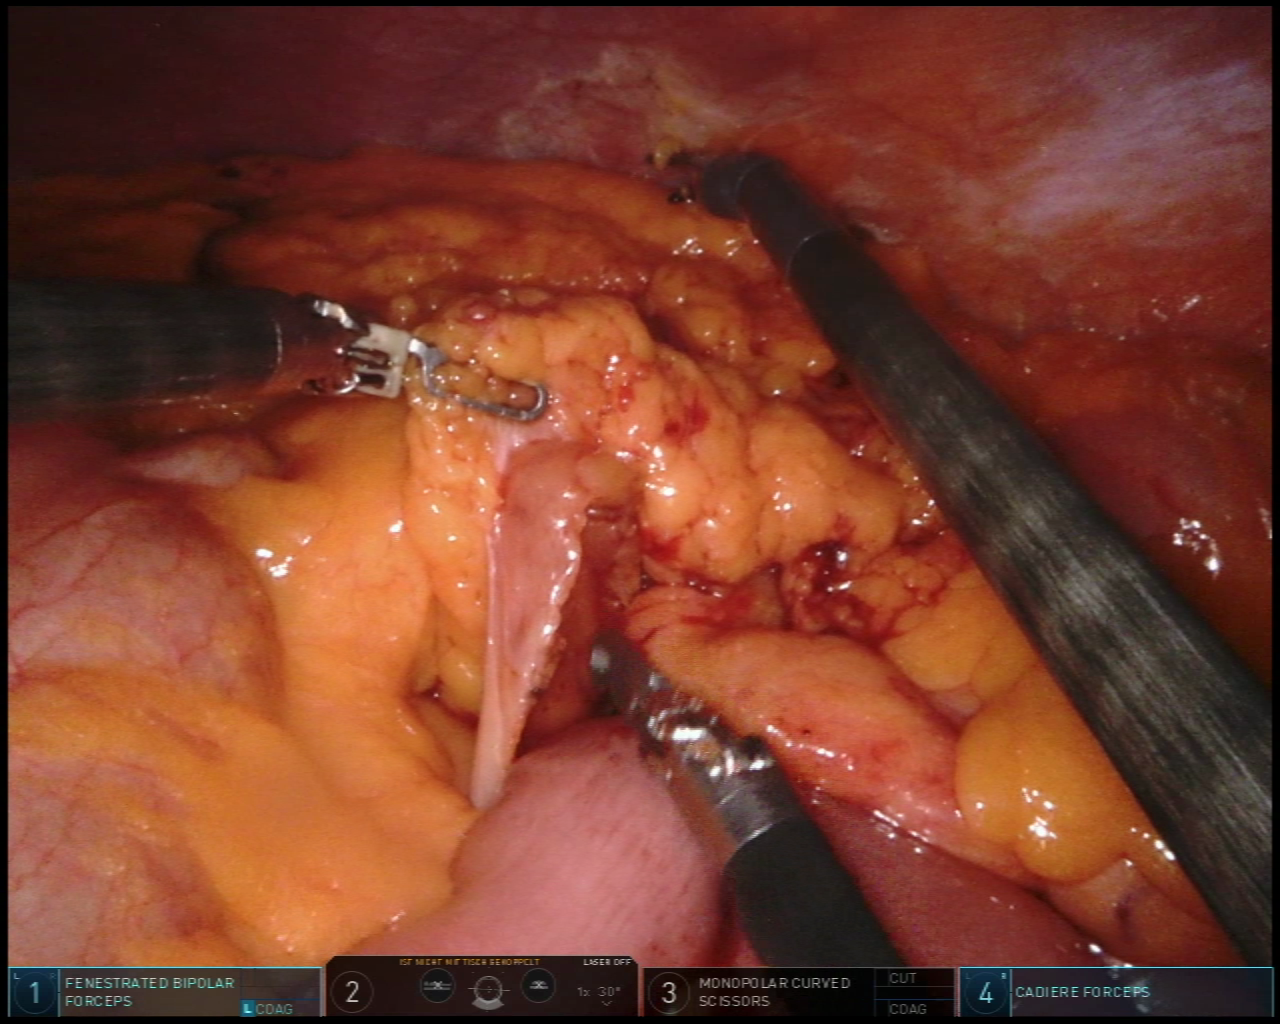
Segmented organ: abdominal_wall
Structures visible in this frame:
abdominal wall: yes
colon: yes
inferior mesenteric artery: no
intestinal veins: no
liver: no
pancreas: no
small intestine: yes
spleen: no
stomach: no
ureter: no
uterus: no
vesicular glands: no